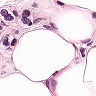
Metastatic tissue present: yes